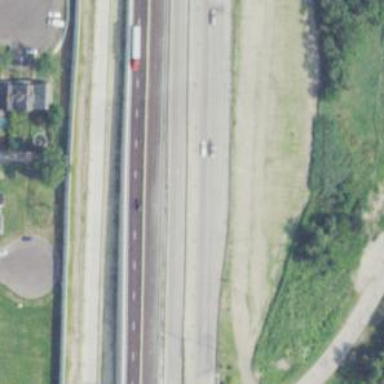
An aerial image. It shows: Motorway.